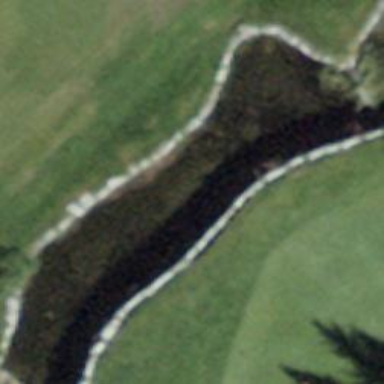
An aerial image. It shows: Water hazard in golf course. The hazard is natural water feature.